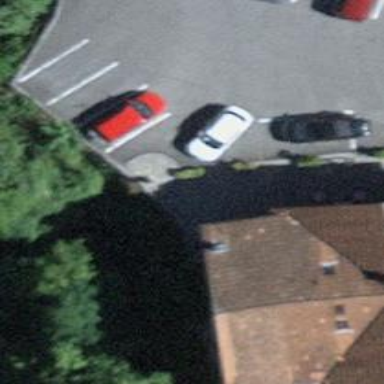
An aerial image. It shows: Hotel.